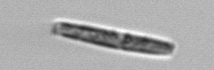
Label: pennate